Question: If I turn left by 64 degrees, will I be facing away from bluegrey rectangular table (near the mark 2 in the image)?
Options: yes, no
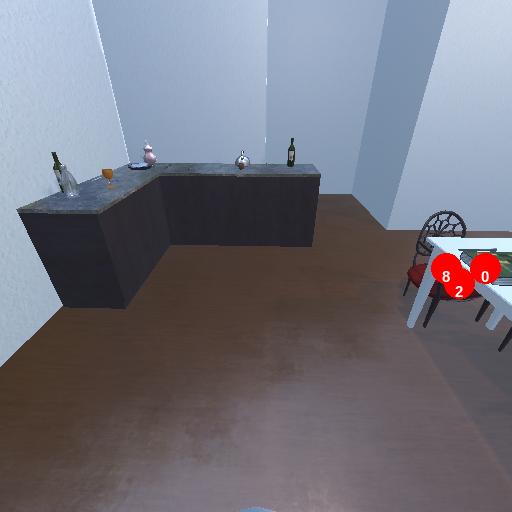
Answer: yes